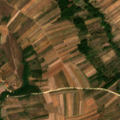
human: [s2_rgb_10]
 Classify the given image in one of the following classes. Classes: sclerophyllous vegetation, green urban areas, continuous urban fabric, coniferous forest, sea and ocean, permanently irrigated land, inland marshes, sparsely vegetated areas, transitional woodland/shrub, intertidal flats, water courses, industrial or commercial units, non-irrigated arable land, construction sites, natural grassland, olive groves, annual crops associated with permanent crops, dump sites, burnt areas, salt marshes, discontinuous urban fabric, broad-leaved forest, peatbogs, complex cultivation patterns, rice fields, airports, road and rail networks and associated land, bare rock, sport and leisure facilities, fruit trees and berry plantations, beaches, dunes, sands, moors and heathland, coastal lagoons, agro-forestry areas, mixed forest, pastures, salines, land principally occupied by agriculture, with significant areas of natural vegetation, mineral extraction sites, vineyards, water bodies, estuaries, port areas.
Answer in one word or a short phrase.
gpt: non-irrigated arable land, fruit trees and berry plantations, complex cultivation patterns, broad-leaved forest